Question: I get 404 error in my browser, after I start my tomcat :
I type in 'localhost:8080/mvc/hello' or 'localhost:8080/mvc/hello.jsp'
<URL>
But if I type in 'localhost:8080', it is normal, can access:
<URL>
In my 'springmvc-servlet.xml':
'''
<?xml version="1.0" encoding="UTF-8"?>
<beans xmlns="http://www.springframework.org/schema/beans"
xmlns:xsi="http://www.w3.org/2001/XMLSchema-instance"
xmlns:context="http://www.springframework.org/schema/context"
xmlns:mvc="http://www.springframework.org/schema/mvc"
xsi:schemaLocation="http://www.springframework.org/schema/beans
http://www.springframework.org/schema/beans/spring-beans.xsd
http://www.springframework.org/schema/context
http://www.springframework.org/schema/context/spring-context-4.1.xsd
http://www.springframework.org/schema/mvc
http://www.springframework.org/schema/mvc/spring-mvc-4.1.xsd">
<!-- scan the package and the sub package -->
<context:component-scan base-package="com.ypd.springmvcdemo"/>
<!-- don't handle the static resource -->
<mvc:default-servlet-handler />
<!-- if you use annotation you must configure following setting -->
<mvc:annotation-driven />
<!-- configure the InternalResourceViewResolver -->
<bean class="org.springframework.web.servlet.view.InternalResourceViewResolver" id="internalResourceViewResolver">
<property name="prefix" value="/WEB-INF/jsp/" />
<property name="suffix" value=".jsp" />
</bean>
</beans>
'''
And in my 'MVCController.java':
'''
@Controller
@RequestMapping("/mvc")
public class MVCController {
@RequestMapping("/hello")
public String hello() {
return "hello";
}
}
'''
In my 'web.xml':
'''
<?xml version="1.0" encoding="UTF-8"?>
<web-app xmlns="http://xmlns.jcp.org/xml/ns/javaee"
xmlns:xsi="http://www.w3.org/2001/XMLSchema-instance"
xsi:schemaLocation="http://xmlns.jcp.org/xml/ns/javaee http://xmlns.jcp.org/xml/ns/javaee/web-app_3_1.xsd"
version="3.1">
<!--configure the setting of springmvcDispatcherServlet and configure the mapping-->
<servlet>
<servlet-name>springmvc</servlet-name>
<servlet-class>org.springframework.web.servlet.DispatcherServlet</servlet-class>
<init-param>
<param-name>contextConfigLocation</param-name>
<param-value>classpath:springmvc-servlet.xml</param-value>
</init-param>
</servlet>
<servlet-mapping>
<servlet-name>springmvc</servlet-name>
<url-pattern>/</url-pattern>
</servlet-mapping>
</web-app>
'''
This is my page of 'hello.jsp':
<URL>
(I am sorry about the 'springmvc-servlet.xml''s position, I have locate it to under the 'resource' library)
I am so sorry about it, there is a mistake when I post this snapshot, in my issue project, the web folder has no blue dot on it.See my answer I find the issue with it.
Update image:

---
So, where is the mistake?
---
My 'hello.jsp':
'''
<%@ page contentType="text/html;charset=UTF-8" language="java" %>
<html>
<head>
<title>Title</title>
</head>
<body>
Hello, world, jack loly!
</body>
</html>
'''
---
Logs looks like correct:
> [2017-03-20 03:06:48,255] Artifact SpringMVCDemo:war exploded: Server is not connected. Deploy is not available.
Connected to the target VM, address: '127.0.0.1:51764', transport: 'socket'
20-Mar-2017 15:06:50.080 info [main] org.apache.catalina.startup.VersionLoggerListener.log Server version: Apache Tomcat/9.0.0.M17
20-Mar-2017 15:06:50.085 info [main] org.apache.catalina.startup.VersionLoggerListener.log Server built: Jan 10 2017 20:59:20 UTC
20-Mar-2017 15:06:50.085 info [main] org.apache.catalina.startup.VersionLoggerListener.log Server number: 9.0.0.0
20-Mar-2017 15:06:50.085 info [main] org.apache.catalina.startup.VersionLoggerListener.log OS Name: Mac OS X
20-Mar-2017 15:06:50.088 info [main] org.apache.catalina.startup.VersionLoggerListener.log OS Version: 10.12.2
20-Mar-2017 15:06:50.089 info [main] org.apache.catalina.startup.VersionLoggerListener.log Architecture: x86_64
20-Mar-2017 15:06:50.089 info [main] org.apache.catalina.startup.VersionLoggerListener.log Java Home: /Library/Java/JavaVirtualMachines/jdk1.8.0_121.jdk/Contents/Home/jre
20-Mar-2017 15:06:50.089 info [main] org.apache.catalina.startup.VersionLoggerListener.log JVM Version: 1.8.0_121-b13
20-Mar-2017 15:06:50.089 info [main] org.apache.catalina.startup.VersionLoggerListener.log JVM Vendor: Oracle Corporation
20-Mar-2017 15:06:50.089 info [main] org.apache.catalina.startup.VersionLoggerListener.log CATALINA_BASE: /Users/jack/Library/Caches/IntelliJIdea2016.3/tomcat/Tomcat_9_0_0_M17_SpringMVCDemo
20-Mar-2017 15:06:50.090 info [main] org.apache.catalina.startup.VersionLoggerListener.log CATALINA_HOME: /Users/jack/Library/Tomcat9
20-Mar-2017 15:06:50.091 info [main] org.apache.catalina.startup.VersionLoggerListener.log Command line argument: -Djava.util.logging.config.file=/Users/jack/Library/Caches/IntelliJIdea2016.3/tomcat/Tomcat_9_0_0_M17_SpringMVCDemo/conf/logging.properties
20-Mar-2017 15:06:50.091 info [main] org.apache.catalina.startup.VersionLoggerListener.log Command line argument: -Djava.util.logging.manager=org.apache.juli.ClassLoaderLogManager
20-Mar-2017 15:06:50.091 info [main] org.apache.catalina.startup.VersionLoggerListener.log Command line argument: -agentlib:jdwp=transport=dt_socket,address=127.0.0.1:51764,suspend=y,server=n
20-Mar-2017 15:06:50.091 info [main] org.apache.catalina.startup.VersionLoggerListener.log Command line argument: -Dcom.sun.management.jmxremote=
20-Mar-2017 15:06:50.092 info [main] org.apache.catalina.startup.VersionLoggerListener.log Command line argument: -Dcom.sun.management.jmxremote.port=1099
20-Mar-2017 15:06:50.093 info [main] org.apache.catalina.startup.VersionLoggerListener.log Command line argument: -Dcom.sun.management.jmxremote.ssl=false
20-Mar-2017 15:06:50.093 info [main] org.apache.catalina.startup.VersionLoggerListener.log Command line argument: -Dcom.sun.management.jmxremote.authenticate=false
20-Mar-2017 15:06:50.093 info [main] org.apache.catalina.startup.VersionLoggerListener.log Command line argument: -Djava.rmi.server.hostname=127.0.0.1
20-Mar-2017 15:06:50.093 info [main] org.apache.catalina.startup.VersionLoggerListener.log Command line argument: -Djdk.tls.ephemeralDHKeySize=2048
20-Mar-2017 15:06:50.093 info [main] org.apache.catalina.startup.VersionLoggerListener.log Command line argument: -Djava.protocol.handler.pkgs=org.apache.catalina.webresources
20-Mar-2017 15:06:50.093 info [main] org.apache.catalina.startup.VersionLoggerListener.log Command line argument: -Dcatalina.base=/Users/jack/Library/Caches/IntelliJIdea2016.3/tomcat/Tomcat_9_0_0_M17_SpringMVCDemo
20-Mar-2017 15:06:50.094 info [main] org.apache.catalina.startup.VersionLoggerListener.log Command line argument: -Dcatalina.home=/Users/jack/Library/Tomcat9
20-Mar-2017 15:06:50.094 info [main] org.apache.catalina.startup.VersionLoggerListener.log Command line argument: -Djava.io.tmpdir=/Users/jack/Library/Tomcat9/temp
20-Mar-2017 15:06:50.094 info [main] org.apache.catalina.core.AprLifecycleListener.lifecycleEvent The APR based Apache Tomcat Native library which allows optimal performance in production environments was not found on the java.library.path: /Users/jack/Library/Java/Extensions:/Library/Java/Extensions:/Network/Library/Java/Extensions:/System/Library/Java/Extensions:/usr/lib/java:.
20-Mar-2017 15:06:50.527 info [main] org.apache.coyote.AbstractProtocol.init Initializing ProtocolHandler ["http-nio-8080"]
20-Mar-2017 15:06:50.560 info [main] org.apache.tomcat.util.net.NioSelectorPool.getSharedSelector Using a shared selector for servlet write/read
20-Mar-2017 15:06:50.563 info [main] org.apache.coyote.AbstractProtocol.init Initializing ProtocolHandler ["ajp-nio-8009"]
20-Mar-2017 15:06:50.565 info [main] org.apache.tomcat.util.net.NioSelectorPool.getSharedSelector Using a shared selector for servlet write/read
20-Mar-2017 15:06:50.581 info [main] org.apache.catalina.startup.Catalina.load Initialization processed in 1455 ms
20-Mar-2017 15:06:50.709 info [main] org.apache.catalina.core.StandardService.startInternal Starting service Catalina
20-Mar-2017 15:06:50.709 info [main] org.apache.catalina.core.StandardEngine.startInternal Starting Servlet Engine: Apache Tomcat/9.0.0.M17
20-Mar-2017 15:06:50.745 info [main] org.apache.coyote.AbstractProtocol.start Starting ProtocolHandler [http-nio-8080]
20-Mar-2017 15:06:50.766 info [main] org.apache.coyote.AbstractProtocol.start Starting ProtocolHandler [ajp-nio-8009]
20-Mar-2017 15:06:50.769 info [main] org.apache.catalina.startup.Catalina.start Server startup in 187 ms
Connected to server
[2017-03-20 03:06:51,046] Artifact SpringMVCDemo:war exploded: Artifact is being deployed, please wait...
[2017-03-20 03:06:51,751] Artifact SpringMVCDemo:war exploded: Artifact is deployed successfully
[2017-03-20 03:06:51,751] Artifact SpringMVCDemo:war exploded: Deploy took 705 milliseconds
20-Mar-2017 15:07:00.750 info [localhost-startStop-1] org.apache.catalina.startup.HostConfig.deployDirectory Deploying web application directory /Users/jack/Library/Tomcat9/webapps/manager
20-Mar-2017 15:07:00.802 info [localhost-startStop-1] org.apache.catalina.startup.HostConfig.deployDirectory Deployment of web application directory /Users/jack/Library/Tomcat9/webapps/manager has finished in 52 ms
---
My tomcat deployment config:
<URL>
---
<URL>
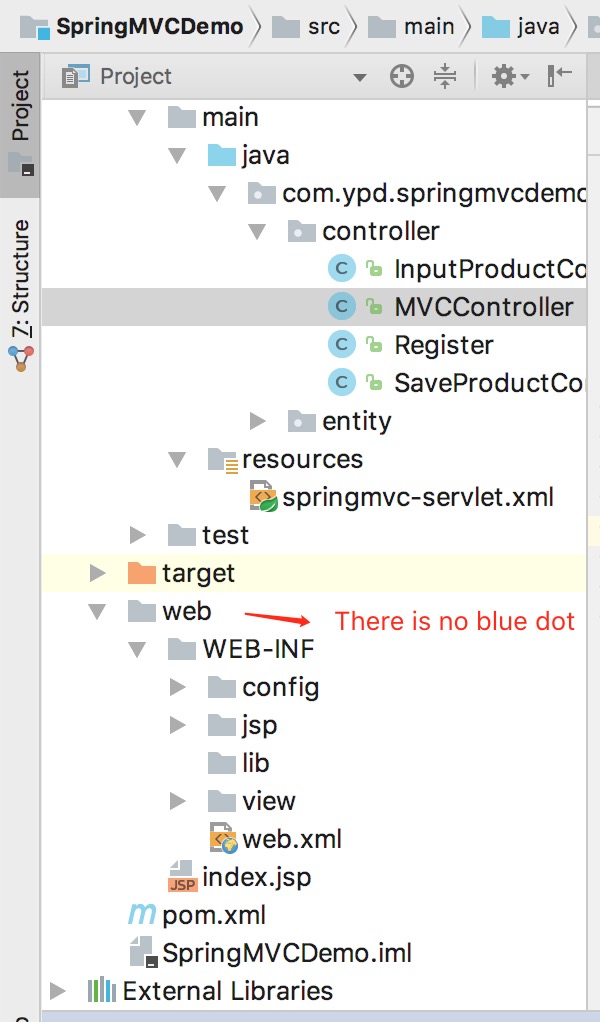
Answer: At last, I find the issue I was lost. See my question ->

No blue dot on it means Web Source Dictory is incorrect. See below image I find the issue.
<URL>
So I delete the red directory, and then re-choose the web directory:
<URL>
Then in my project, I can see the blue dot on web directory now:

And then I restart tomcat, I success:
<URL>